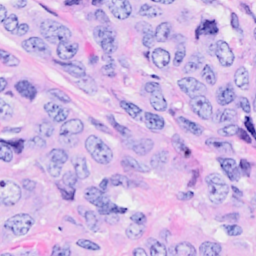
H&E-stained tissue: Breast